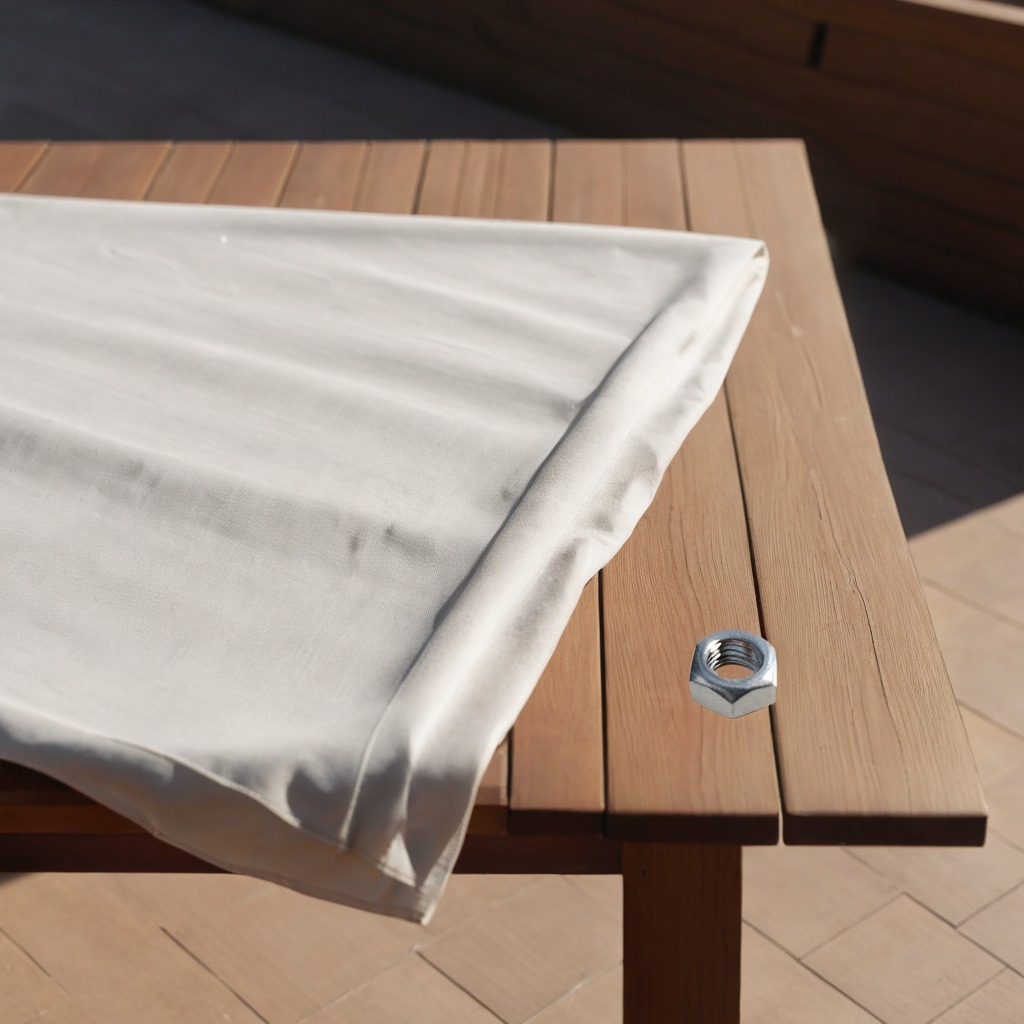
A metal nut lies on the wooden table.